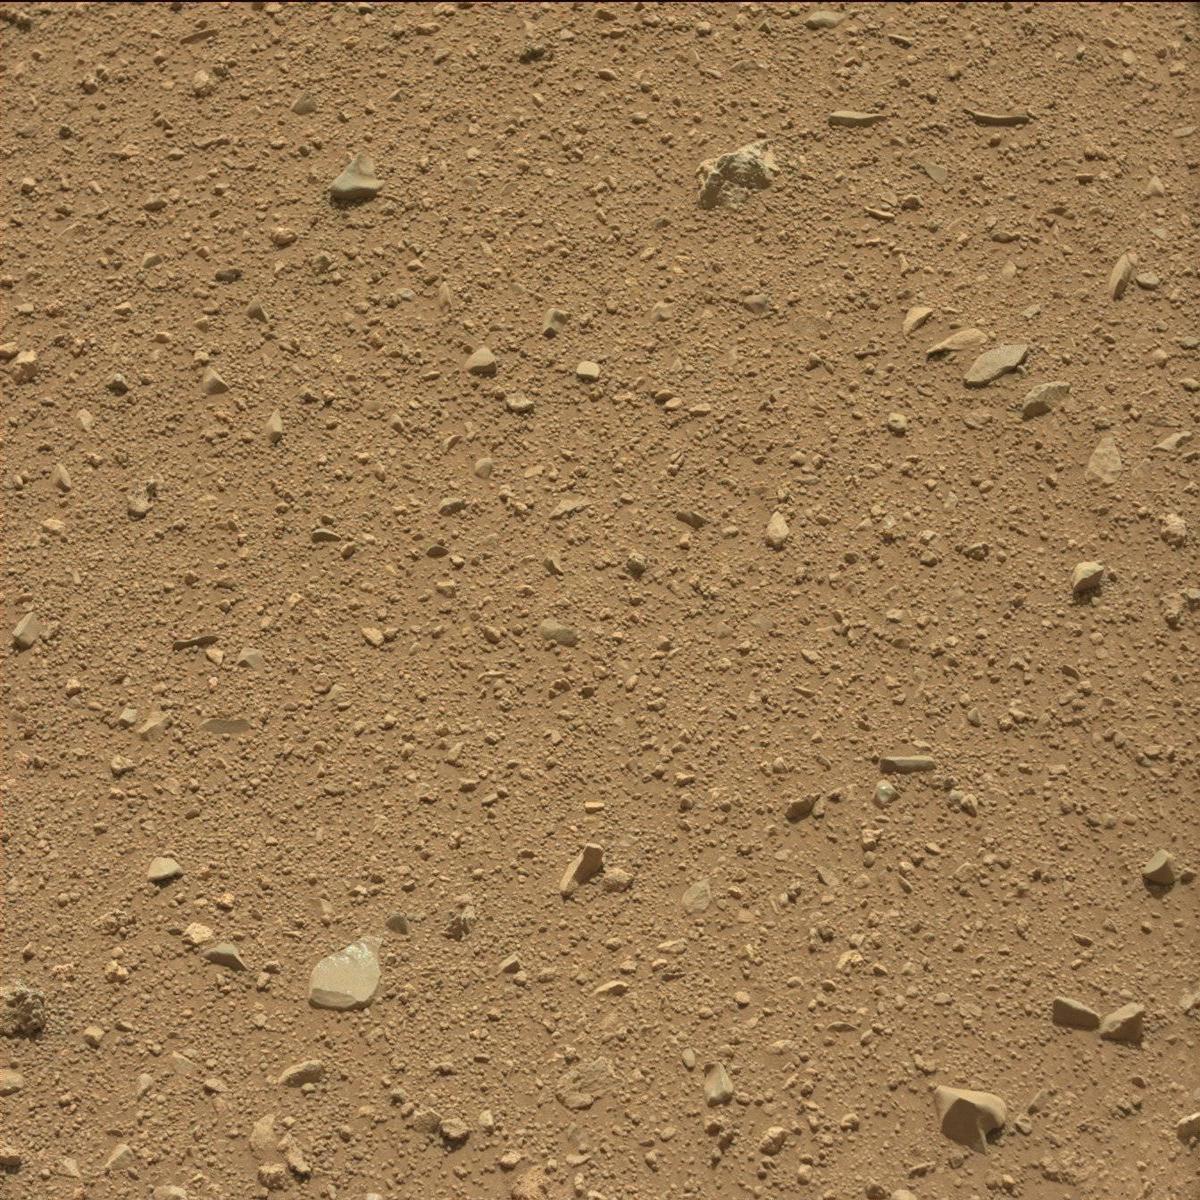
Terrain classes present: Bedrock, Rock, Sand / Soil